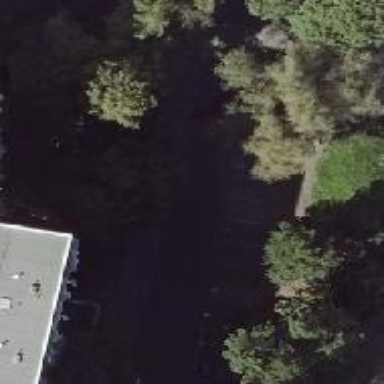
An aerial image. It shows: Excellent footway with grade1 tracktype.